Current action and preconditions to check: path_clear

Your task: For each precondition in the list above, predict whether it will hold at this action.

Consider the current scene as observed from the mobile robot's camera, and analyze the predicted future states of all dynamic agents (e.g., people, animals, vehicles, or any moving entities) within the NEXT SECOND.

IMPORTANT: Only answer "very likely" if you are absolutely certain—based on strong, clear evidence—that a dynamic agent will violate the precondition in the predicted future state. Do NOT answer "very likely" for unlikely, ambiguous, or low-probability risks.

Ask yourself for each precondition: Is there a high probability, with clear and convincing evidence, that the predicted future states of any dynamic agent will interfere with the predicted future state of the currently executing action within the NEXT SECOND, causing that precondition to fail?

Assess the risk level based on these predictions. Use "likely" or "very likely" if motions create a clear risk of interference.

Use "neutral" or "improbable" if agents are nearby but their predicted paths are clearly diverging or non-conflicting.

Failure Risk Categories: "very improbable", "improbable", "neutral", "likely", "very likely"

Answer Format: Output ONLY the probability_of_failure value from these categories: "very improbable", "improbable", "neutral", "likely", "very likely"

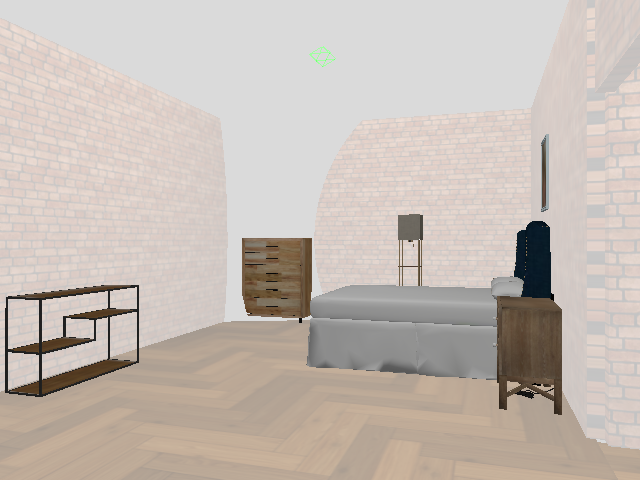

Answer: very improbable